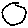
Label: circle